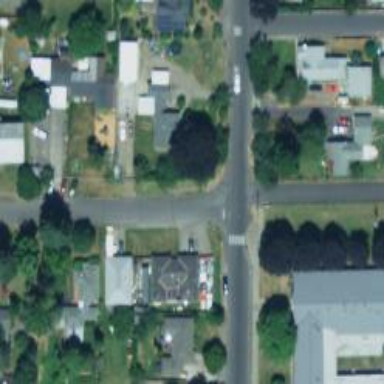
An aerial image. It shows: Marked road crossing.